Question: Hello I have this calculator and I want it to be buttonless like make the user input in the textfield but I don't know how to make it work like that. I want to simplify it like this but I don't know how to make it work without the number buttons.

'''
import java.awt.*;
import javax.swing.*;
import java.awt.event.*;
class MP2_2 extends JFrame implements ActionListener {
Container c;
JTextField result;
JPanel p = new JPanel();
JButton b[] = new JButton[16];
String s[] = {"0", "1", "2", "3", "4", "5", "6", "7", "8", "9", "+", "-", "/", "*", "=", "C"};
//----------------------Me------------------------
String Screen = "", monitor1 = "", monitor2 = "", OperationOnScreen = "";
boolean CommandEmpty = true, switcher = true;
double R = Integer.MIN_VALUE, L = Integer.MIN_VALUE;
//------------------------------------------------
public MP2_2() {
super("MP2_2");
c = getContentPane();
result = new JTextField();
result.setEditable(true);
p.setLayout(new GridLayout(4, 4));
for (int i = 0; i < 16; i++) {
b[i] = new JButton(s[i]);
b[i].addActionListener(this);
p.add(b[i]);
}
c.add(result, BorderLayout.NORTH);
c.add(p);
}//End Constructor
public static void main(String[] args) {
MP2_2 calcu = new MP2_2();
calcu.setDefaultCloseOperation(JFrame.EXIT_ON_CLOSE);
calcu.setSize(300, 300);
calcu.setVisible(true);
}
//------------------------------------------------
public void actionPerformed(ActionEvent event) {
for (int i = 0; i <= 9; i++)//Numbers
{
if (event.getSource() == b[i]) {
Screen += i;
result.setText("");
result.setText(Screen);
}
}
for (int i = 10; i <= 14; i++)//Commands
{
if (event.getSource() == b[i]) {
if (result.getText().lastIndexOf(OperationOnScreen) != -1)//prevent exception
{
result.setText(result.getText().substring(0, result.getText().lastIndexOf(OperationOnScreen)) + s[i]);
} else {
result.setText(result.getText() + s[i]);
}
OperationOnScreen = s[i];
if (switcher) {
monitor1 = s[i];
switcher = false;
} else {
monitor2 = s[i];
switcher = true;
}
if (monitor1 != monitor2 && monitor2 != "") {
if (switcher) //execute older,send sign newer
{
Calc(event, monitor1.charAt(0), monitor2);
} else {
Calc(event, monitor2.charAt(0), monitor1);
}
}
if (s[i] != "=") //calc returns 0
{
Calc(event, s[i].charAt(0), s[i]);
}
}
}
if (event.getSource() == b[15]) //Clear
{
Screen = "";
monitor1 = "";
monitor2 = "";
switcher = true;
CommandEmpty = true;
result.setText("");
}
}//end actionPerformed
public void Calc(ActionEvent event, char OpType, String Operator) {
if (Operator == "=") {
Operator = "";
}
if (CommandEmpty && Screen == "") {
return;
} else if (CommandEmpty && Screen != "") {
R = Integer.parseInt(Screen);
result.setText(Screen + Operator);
Screen = "";
CommandEmpty = false;
} else if (!CommandEmpty && Screen != "") {
L = Integer.parseInt(Screen);
R = Operations(R, L, OpType);//calculate
Screen = "";
result.setText("");
result.setText(R + Operator);
}
}//End Calc
public static double Operations(double R, double L, char op) {
switch (op) {
case '+':
return R + L;
case '-':
return R - L;
case '*':
return R * L;
case '/':
return R / L;
}
return 0;
}
}//end class
'''
EDIT: I guess my question wasn't clear sorry. I wanted my program to support inputs from the keyboard also, How do I do this? So I can finally delete the number buttons like in the picture.
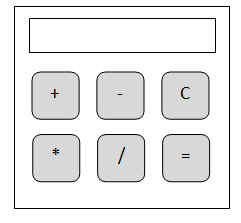
Answer: When you remove the buttons, you'll need to restore the action of the buttons with a call to result.getText().
Here is the code that works on your number buttons. It sets the value of Screen.
'''
for (int i = 0; i <= 9; i++)//Numbers
{
if (event.getSource() == b[i]) {
Screen += i;
result.setText("");
result.setText(Screen);
}
}
'''
Therefore, when you hit your operation buttons, you will need to set Screen.
Here is your loop for Commands. I added Screen = result.getText(); in the else block. It worked for me.
'''
for (int i = 10; i <= 14; i++)//Commands
{
if (event.getSource() == b[i]) {
if (result.getText().lastIndexOf(OperationOnScreen) != -1)//prevent exception
{
result.setText(result.getText().substring(0, result.getText().lastIndexOf(OperationOnScreen)) + s[i]);
} else {
Screen = result.getText();
result.setText(result.getText() + s[i]);
}
'''